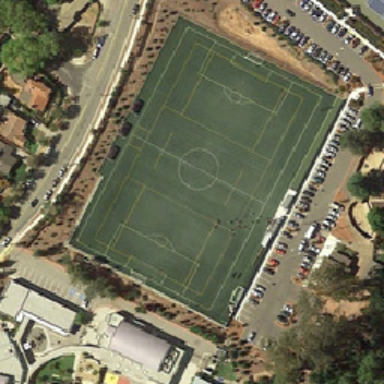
Many cars are neatly arranged in the playground .